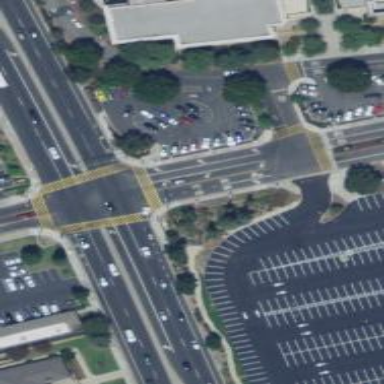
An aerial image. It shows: Marked crossing on the road.